Question: I am creating a dynamic control by calling partial view.
When I change the value of dropdown at first time it works fine. But when I change the value of dropdown at second or more time i get replication of controls the number of times.
The jquery i used to append the division is:
'''
<script type="text/javascript">
$("#addItem").live('click', function (e) {
e.preventDefault();
// $("#mydiv").html("");
$.ajax({
url: this.href,
type: "Get",
data: $(this).serialize(),
success: function (srcc) {
$("#mydiv").append(srcc);
}
});
return false;
});
</script>
'''
and my controller look like :
'''
[HttpGet]
public ActionResult BlankEditorRow()
{
TempData["PassedDivision"] = extract.getDivision();
TempData["Country"] = extract.getCountry();
return PartialView("ViewUserControl1");
}
'''
The code for actionlink is:
'''
@Html.ActionLink("Add another", "BlankEditorRow", "HREduInformation", new { id = "addItem" })
'''
Where am I going wrong?Thankx for the help.
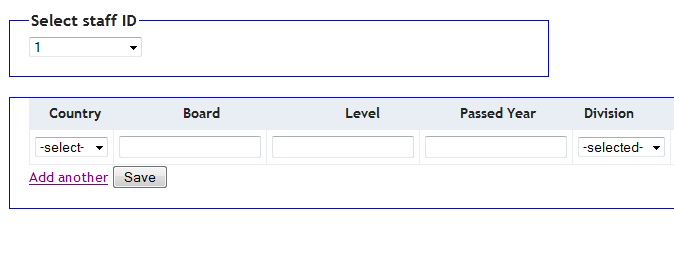
Answer: If your script tag is in the markup for the partial view, look at the rendered html in a browser and make sure that script is not being duplicated. Your javascript code is not wrapped in a function, so as soon as the script is loaded by your browser, it is executed.